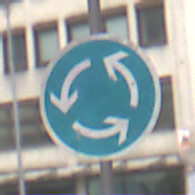
Verkehrszeichen: Kreisverkehr
Umgebung: Outdoor, Urban
Tageszeit: Midday
Wetter: Overcast
Licht: Natural
Jahreszeit: NotSpecified
Kontrast: LowContrast